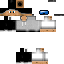
A male human skin with medium skin, wearing brown long hair dressed in a blue hoodie and black pants, featuring a closed mouth.